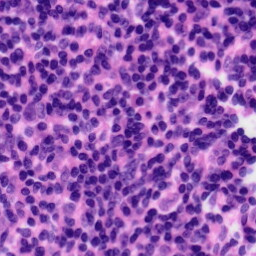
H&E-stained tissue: Tonsil